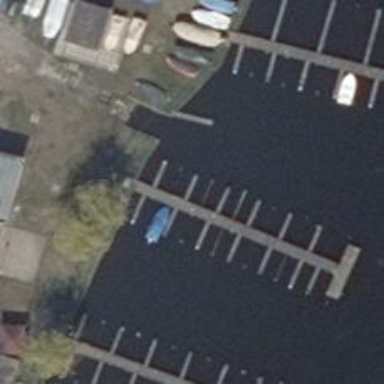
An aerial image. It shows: Man-made pier.